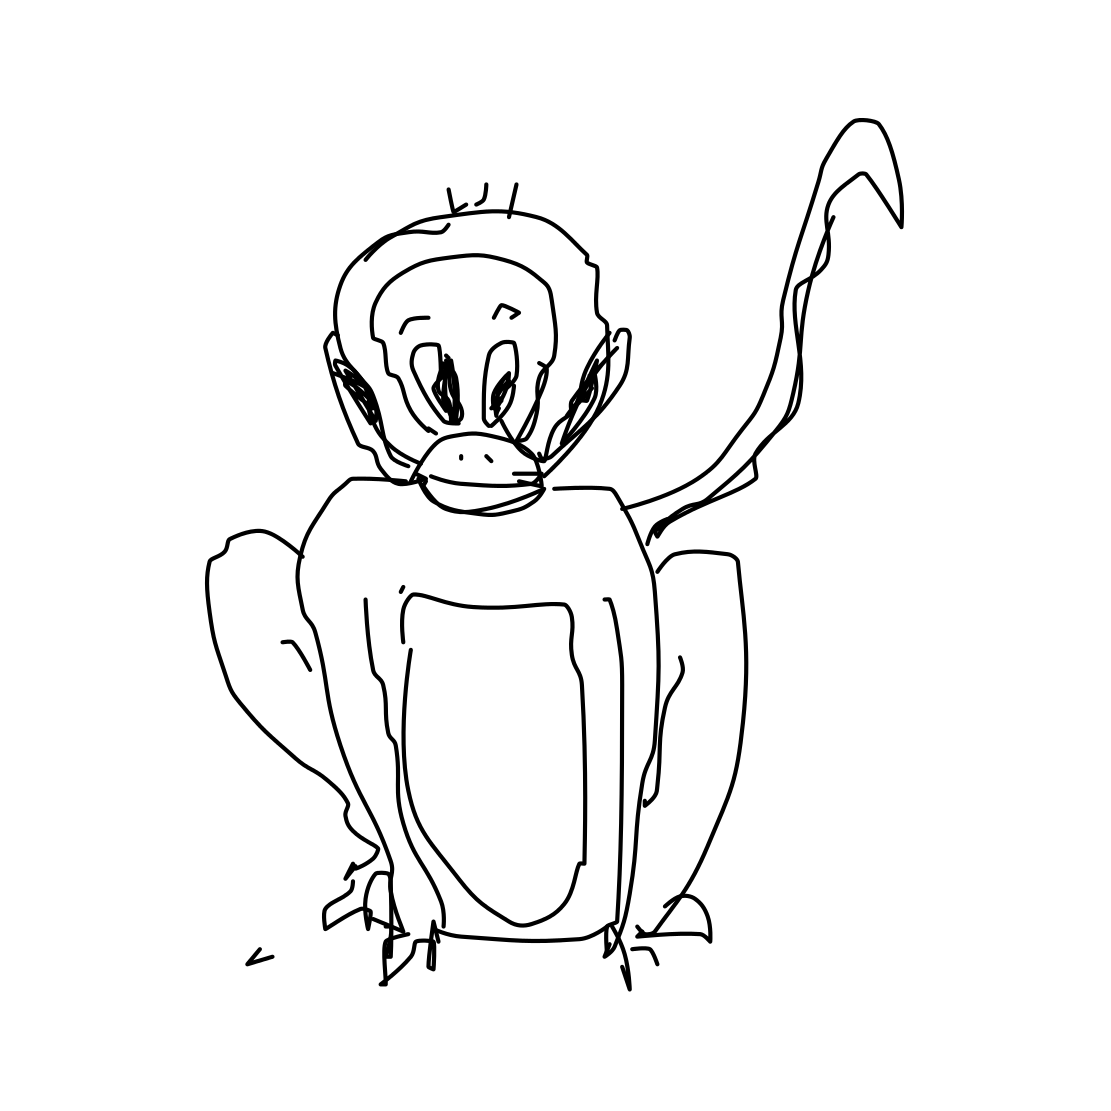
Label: monkey